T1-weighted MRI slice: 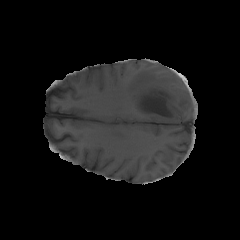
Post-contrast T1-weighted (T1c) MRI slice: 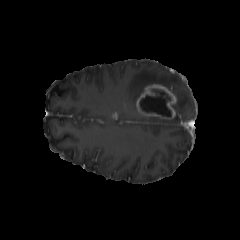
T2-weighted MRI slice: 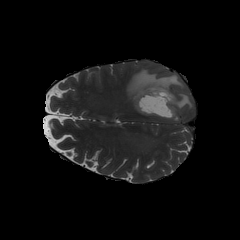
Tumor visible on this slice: yes